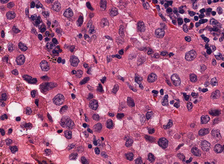
Tumor epithelial tissue: yes
Tumor-associated stroma tissue: yes
Normal tissue: no